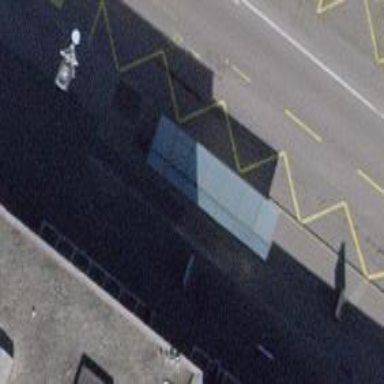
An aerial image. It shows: Bus stop with shelter. It is platform for public transport.